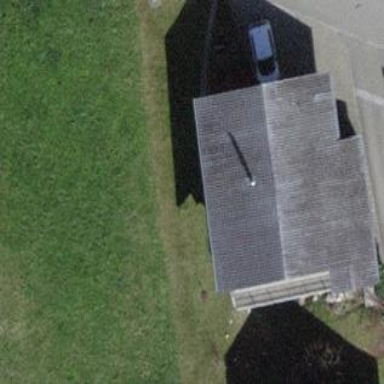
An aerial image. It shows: Building with tile roof.